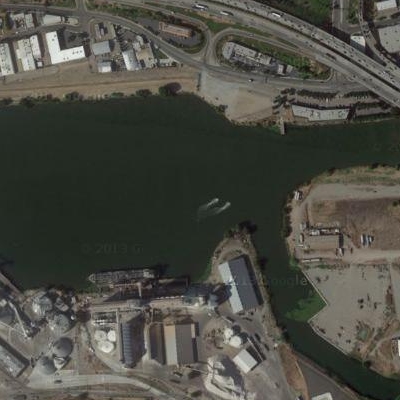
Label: dRiverLake